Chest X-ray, PA view. Patient: 44 years old, sex M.
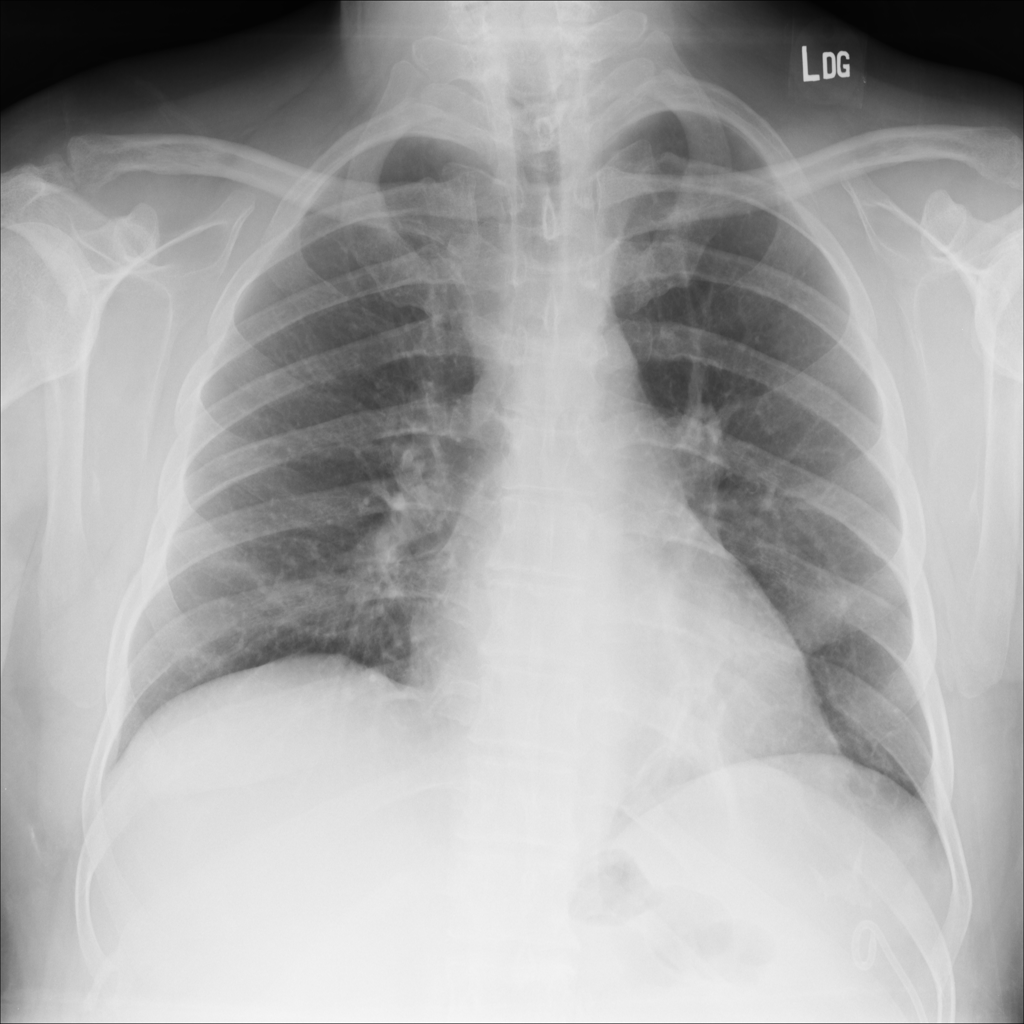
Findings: No Finding